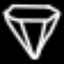
Label: diamond